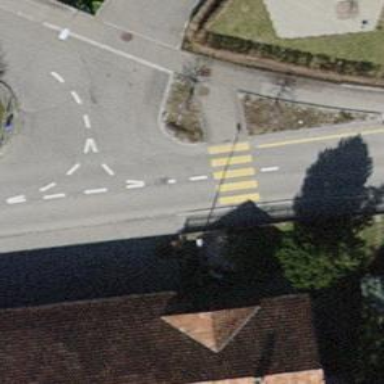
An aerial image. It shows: Uncontrolled zebra crossing on the road.